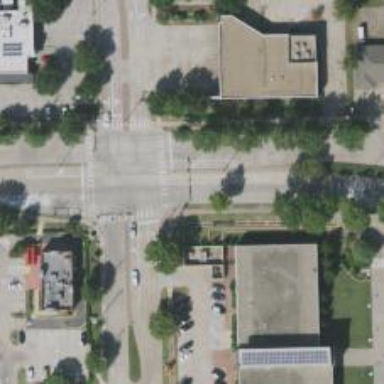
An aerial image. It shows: Secondary road with separate sidewalk.